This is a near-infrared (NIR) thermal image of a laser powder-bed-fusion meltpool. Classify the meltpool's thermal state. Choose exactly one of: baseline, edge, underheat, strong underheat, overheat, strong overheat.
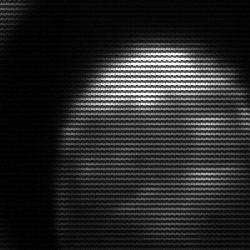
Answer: edge